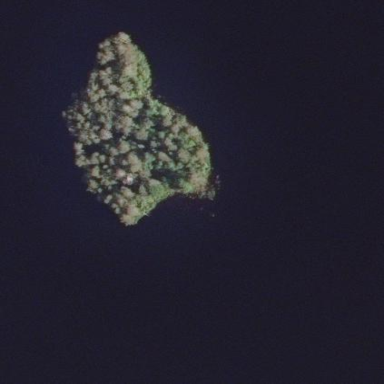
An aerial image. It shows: Islet covered with needle-leaved woodland.